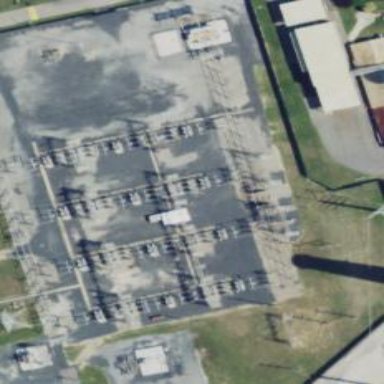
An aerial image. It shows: Switch for power supply.